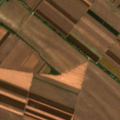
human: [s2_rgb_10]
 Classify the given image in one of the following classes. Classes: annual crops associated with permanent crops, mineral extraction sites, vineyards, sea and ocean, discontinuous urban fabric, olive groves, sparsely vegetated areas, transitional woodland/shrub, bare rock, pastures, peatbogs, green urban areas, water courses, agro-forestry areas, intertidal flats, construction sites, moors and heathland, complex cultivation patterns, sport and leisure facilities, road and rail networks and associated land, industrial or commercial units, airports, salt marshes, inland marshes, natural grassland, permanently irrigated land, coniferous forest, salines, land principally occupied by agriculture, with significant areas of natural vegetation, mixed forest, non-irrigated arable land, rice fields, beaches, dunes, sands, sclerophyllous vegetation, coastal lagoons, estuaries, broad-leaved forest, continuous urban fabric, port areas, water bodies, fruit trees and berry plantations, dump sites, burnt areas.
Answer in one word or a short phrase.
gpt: discontinuous urban fabric, non-irrigated arable land